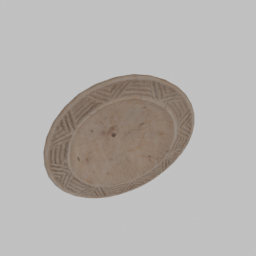
Label: decoration